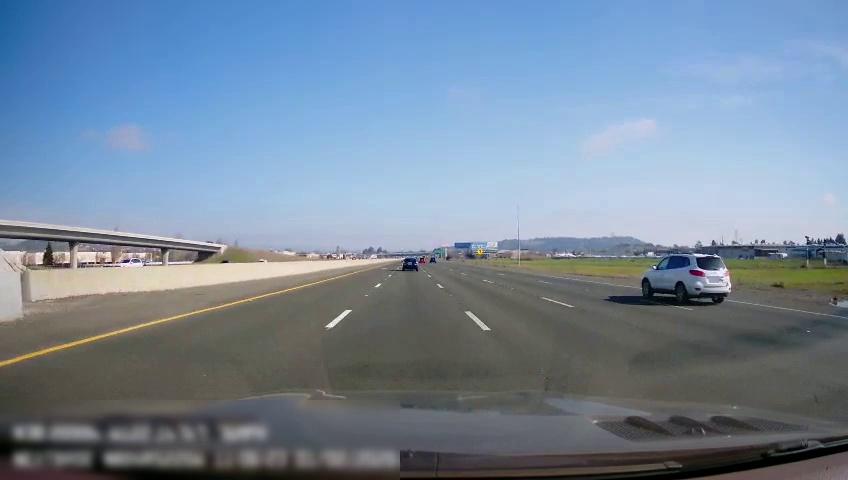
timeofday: Day
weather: Sunny
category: Drivable Space
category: Vehicles | Car
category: Vehicles | SUV
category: Vehicles | Car
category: Lanes | Current Lane
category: Lanes | Alternate Lane
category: Lanes | Current Lane
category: Lanes | Alternate Lane
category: Lanes | Alternate Lane
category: Lanes | Alternate Lane